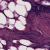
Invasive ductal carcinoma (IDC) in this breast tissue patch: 0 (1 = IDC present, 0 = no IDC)